Field crop: maize
Growth stage: 2
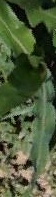
Species: maize